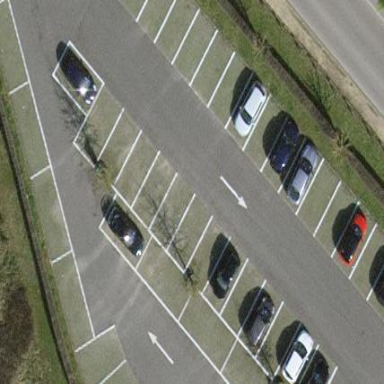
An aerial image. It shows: Parking area with surface.